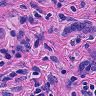
Metastatic tissue present: yes